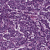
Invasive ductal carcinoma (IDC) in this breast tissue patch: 0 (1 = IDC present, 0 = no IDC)